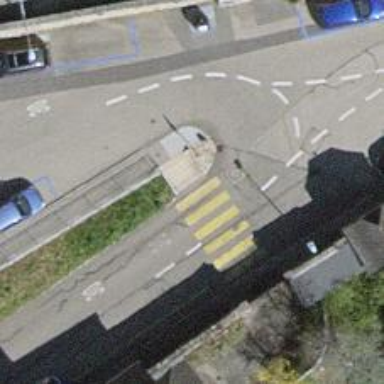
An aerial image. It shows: Marked crossing with visible markings.